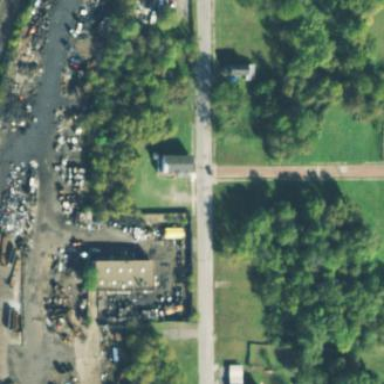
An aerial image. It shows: Scrap yard situated in industrial area.